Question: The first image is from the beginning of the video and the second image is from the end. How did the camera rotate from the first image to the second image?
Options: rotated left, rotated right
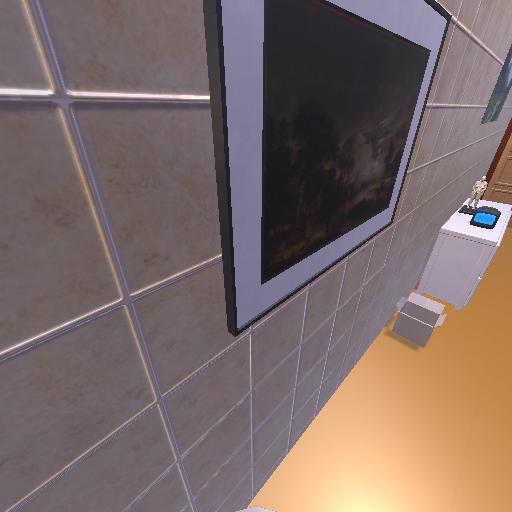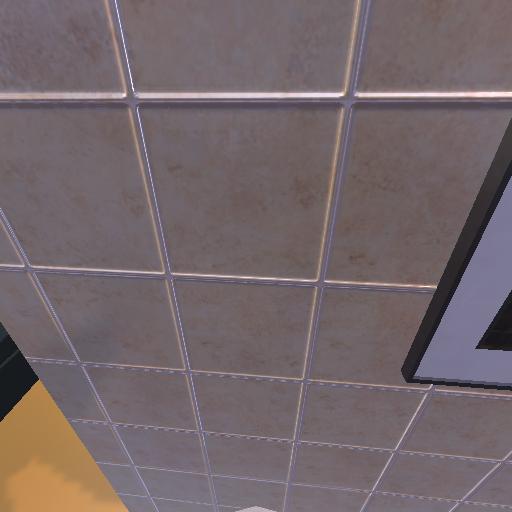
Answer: rotated left